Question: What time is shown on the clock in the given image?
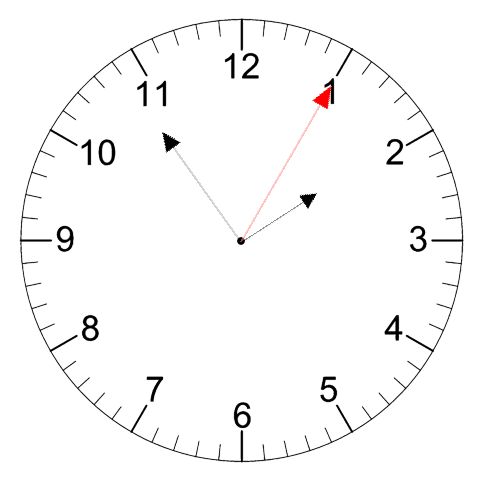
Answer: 01:54:05